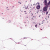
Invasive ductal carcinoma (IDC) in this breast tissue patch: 0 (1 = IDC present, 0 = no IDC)